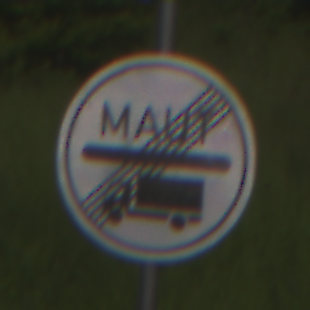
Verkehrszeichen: EndeMautpflicht
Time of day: Midday
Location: Outdoor (RoadRail)
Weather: PartlyCloudy
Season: NotSpecified
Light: Natural